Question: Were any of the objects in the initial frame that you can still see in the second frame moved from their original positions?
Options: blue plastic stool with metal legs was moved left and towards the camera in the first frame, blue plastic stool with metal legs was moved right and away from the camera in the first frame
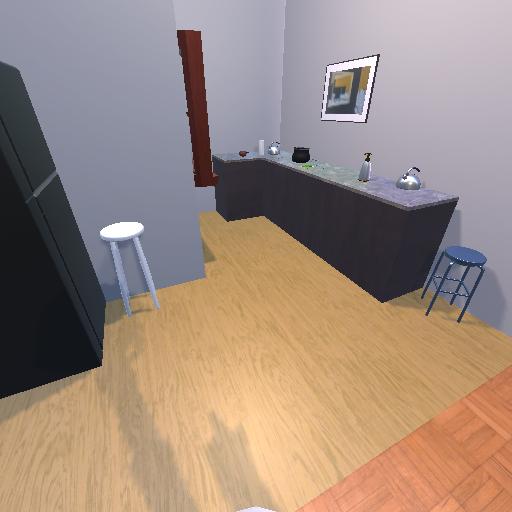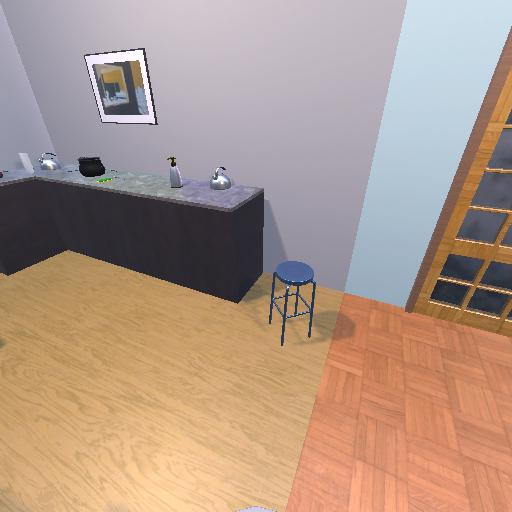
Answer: blue plastic stool with metal legs was moved left and towards the camera in the first frame